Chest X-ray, AP view. Patient: 70 years old, sex F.
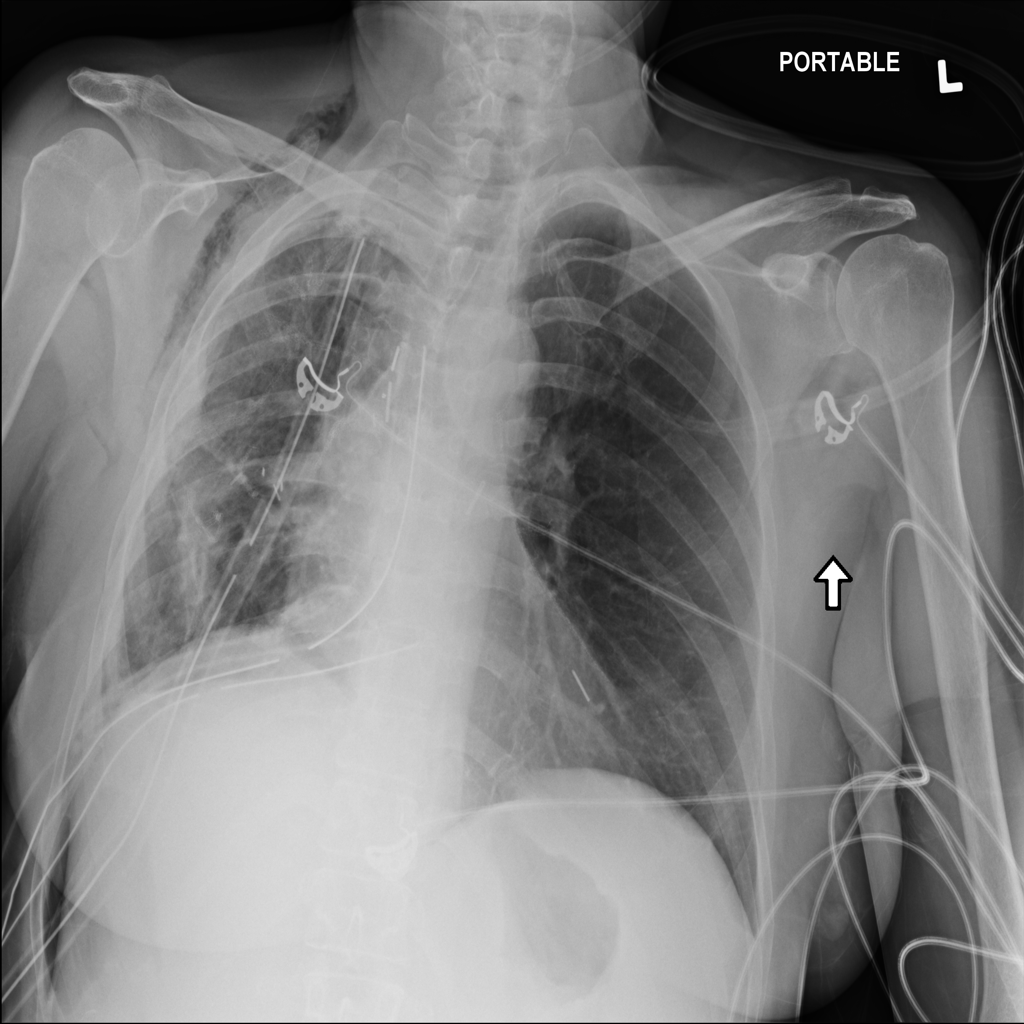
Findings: Emphysema